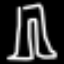
Label: pants